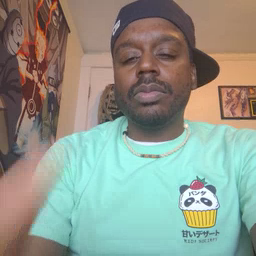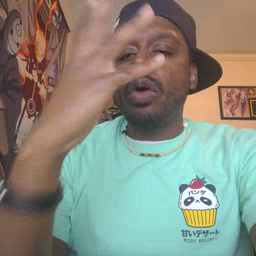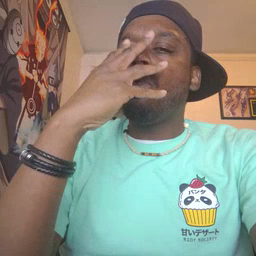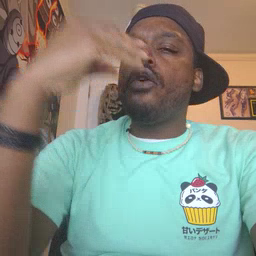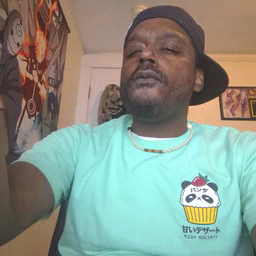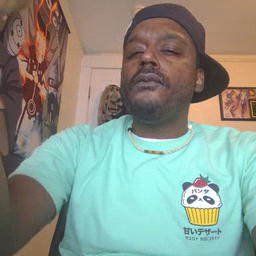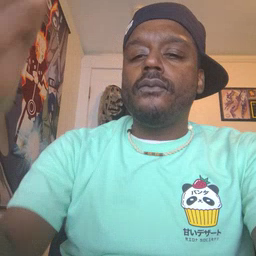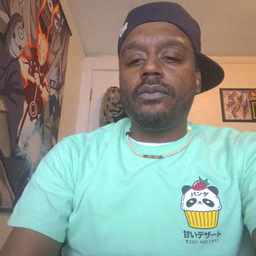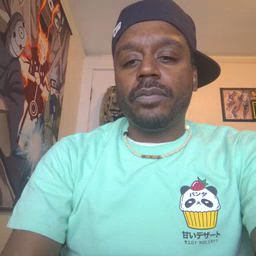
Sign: wolf